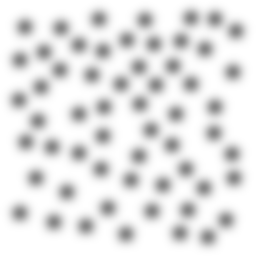
Squares: 0
Triangles: 0
Stars: 58
Total shapes: 58